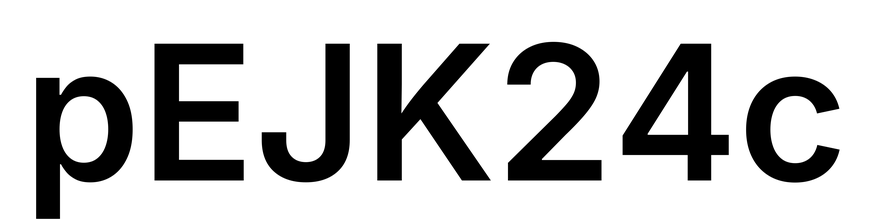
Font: Inter_SemiBold